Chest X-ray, AP view. Patient: 81 years old, sex F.
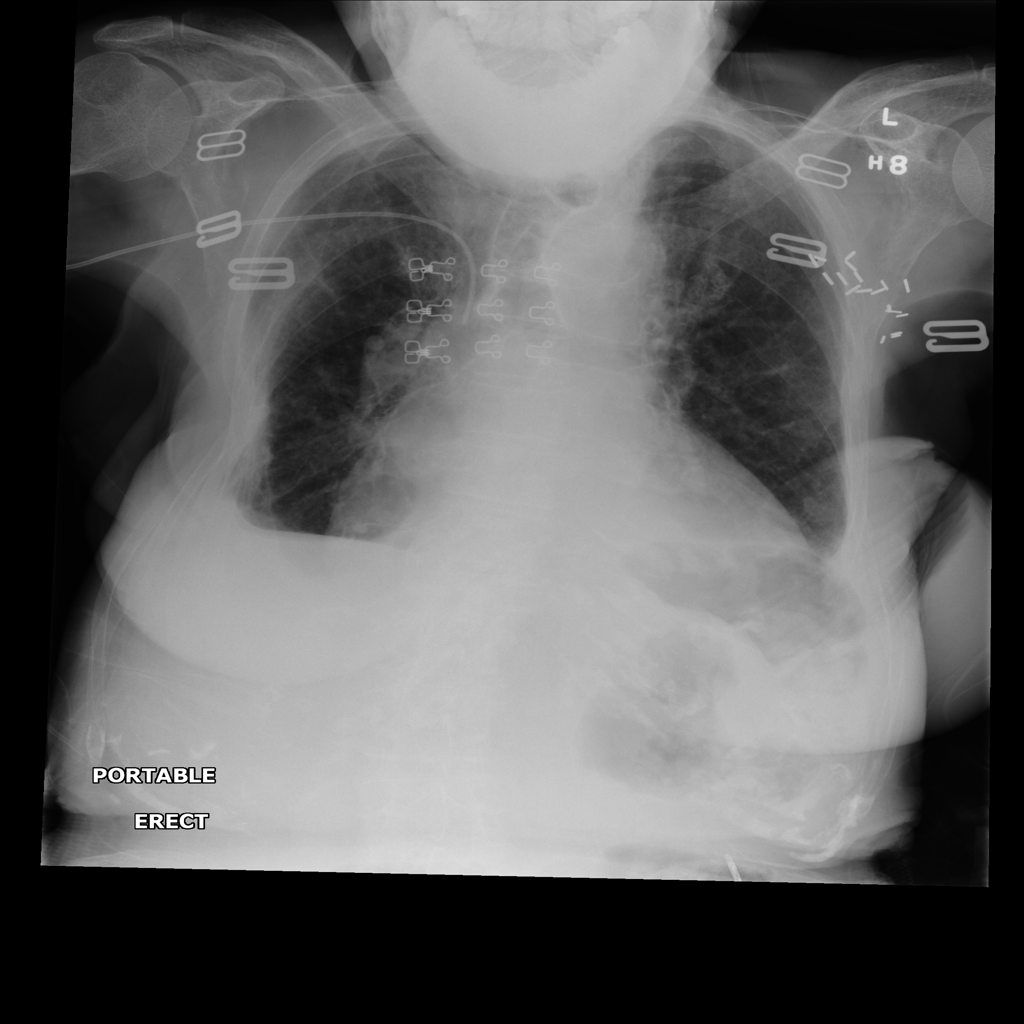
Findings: Atelectasis, Cardiomegaly, Effusion